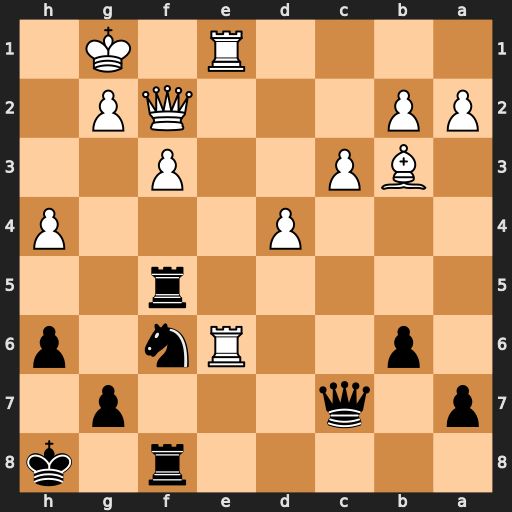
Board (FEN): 5r1k/p1q3p1/1p2Rn1p/5r2/3P3P/1BP2P2/PP3QP1/4R1K1
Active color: b
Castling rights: -
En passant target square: -
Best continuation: Ng4 Qc2 Qh2+